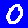
Digit: 0